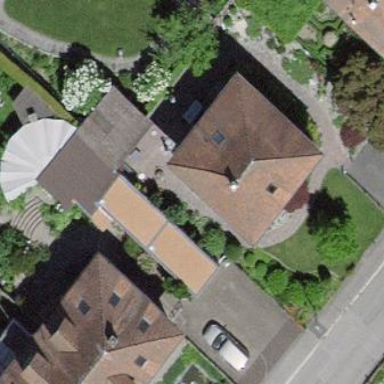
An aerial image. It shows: Garage.